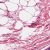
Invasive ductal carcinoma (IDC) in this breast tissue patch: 0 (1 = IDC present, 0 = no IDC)